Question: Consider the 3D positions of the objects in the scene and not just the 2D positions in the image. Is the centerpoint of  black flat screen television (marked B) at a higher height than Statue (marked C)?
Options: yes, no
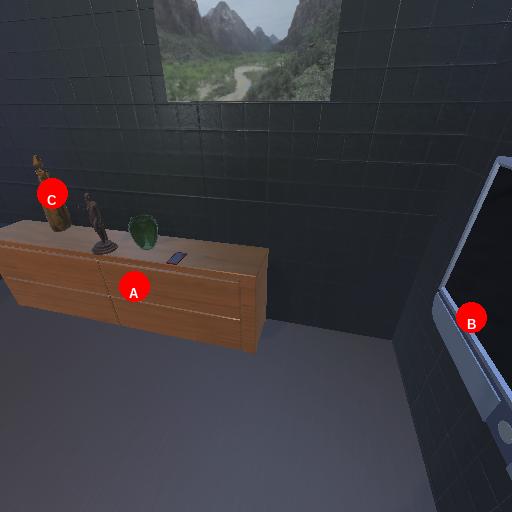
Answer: yes